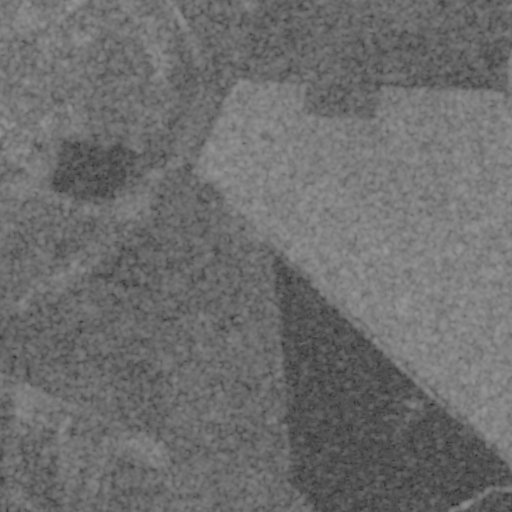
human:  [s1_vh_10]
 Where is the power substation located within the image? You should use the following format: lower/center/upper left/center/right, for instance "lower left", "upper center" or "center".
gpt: The power substation is located in the upper left of the image.
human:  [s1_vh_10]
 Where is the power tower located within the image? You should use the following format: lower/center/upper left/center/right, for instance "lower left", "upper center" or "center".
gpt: The power tower is located in the upper of the image.
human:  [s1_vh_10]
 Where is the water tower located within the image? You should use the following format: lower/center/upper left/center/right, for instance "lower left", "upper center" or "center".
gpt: The water tower is located in the upper left of the image.
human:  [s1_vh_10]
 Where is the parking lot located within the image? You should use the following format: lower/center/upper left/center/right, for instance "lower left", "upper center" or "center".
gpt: There is no parking lot in the image.

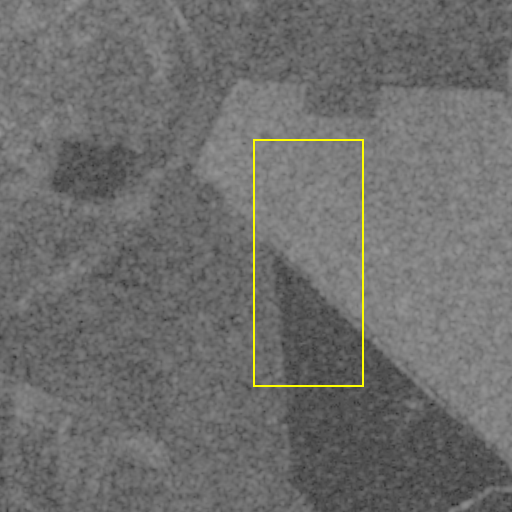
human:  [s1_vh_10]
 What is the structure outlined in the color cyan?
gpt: There is no cyan outline.
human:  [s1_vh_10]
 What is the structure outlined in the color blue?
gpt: There is no structure outlined in blue.